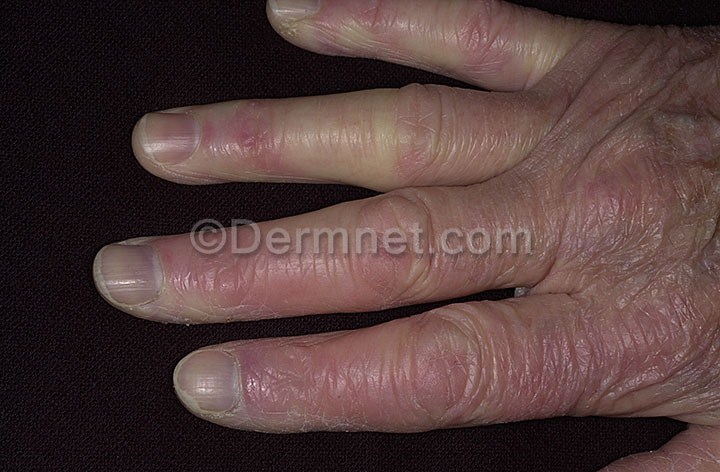
Disease: Lupus and other Connective Tissue diseases